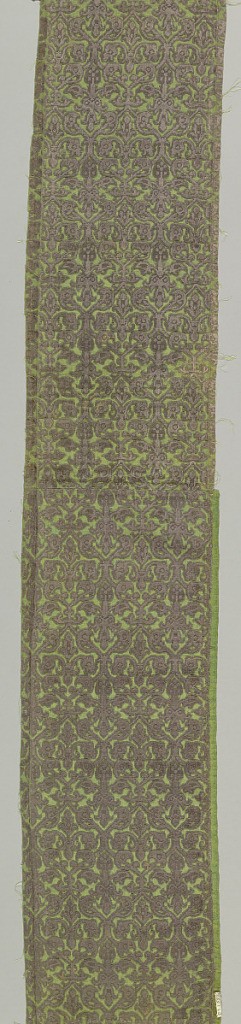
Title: Fragment
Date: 16th–17th century
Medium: silk Technique: supplementary warp forming cut and uncut raised pile in plain weave foundation (velvet)
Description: Foliate shapes in a grid in mauve on green.